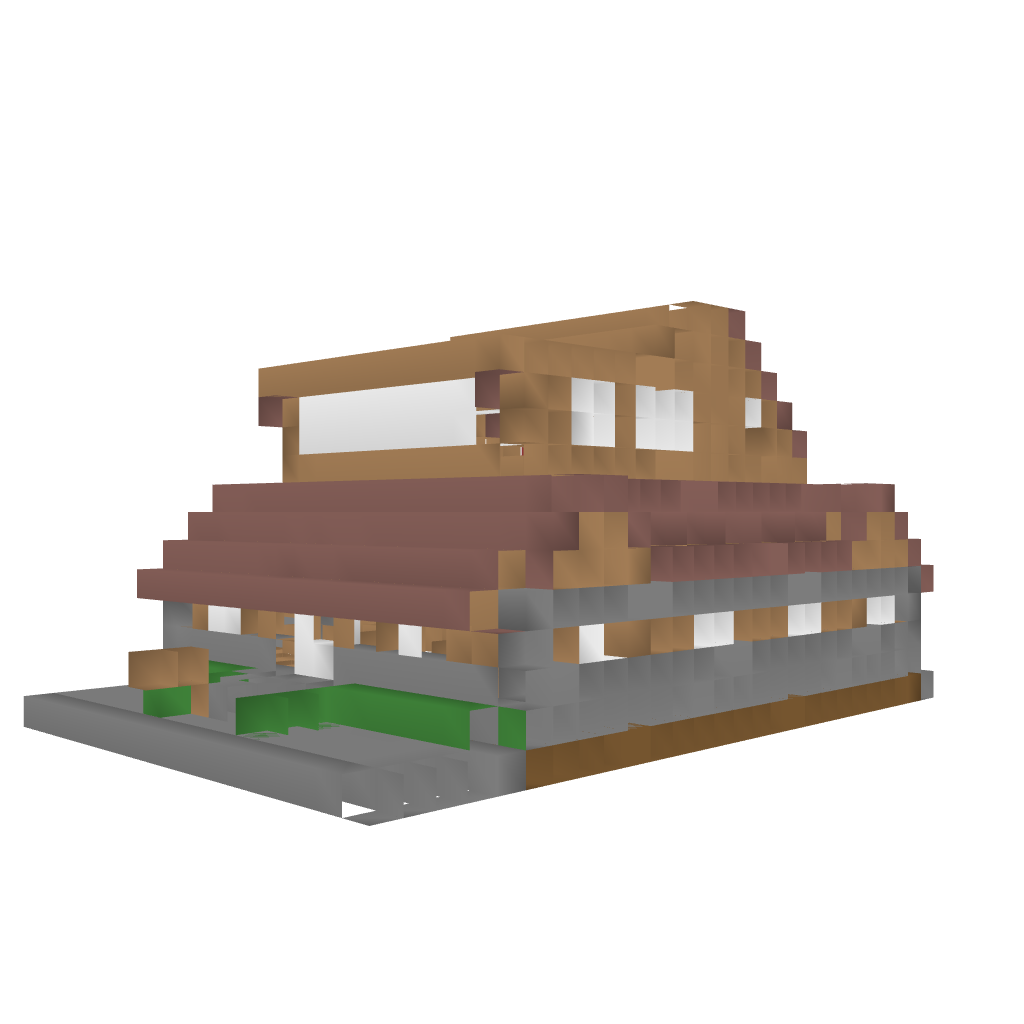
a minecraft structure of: Guadalia's House high quality